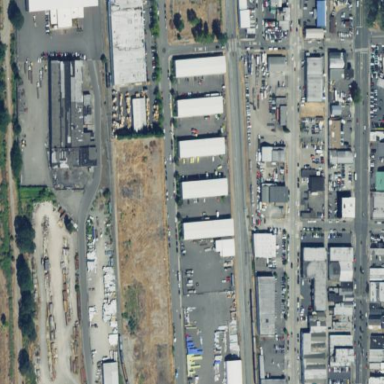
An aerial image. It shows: Industrial area.